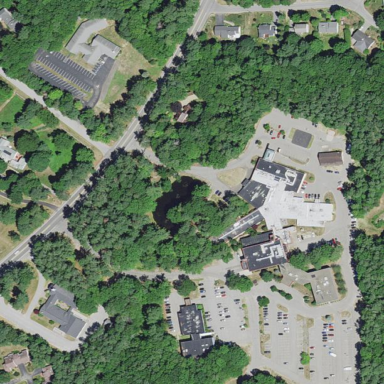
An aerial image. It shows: Hospital providing healthcare services.